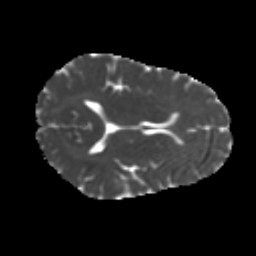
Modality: MD
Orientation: axial
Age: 55
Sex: female
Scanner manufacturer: ge
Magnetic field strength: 3 T
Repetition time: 7.8 s
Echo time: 0.0609 s